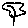
Label: tree